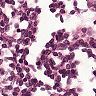
Metastatic tissue present: no